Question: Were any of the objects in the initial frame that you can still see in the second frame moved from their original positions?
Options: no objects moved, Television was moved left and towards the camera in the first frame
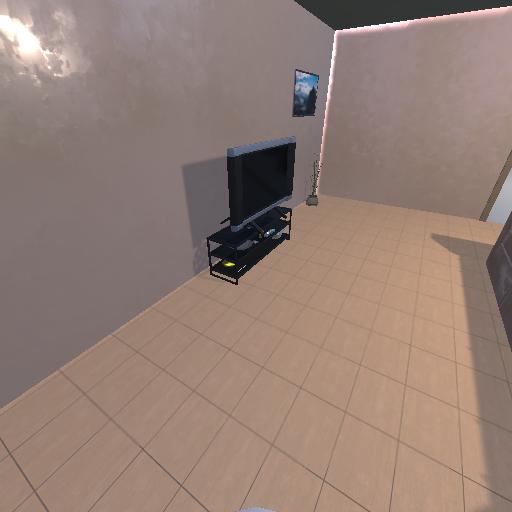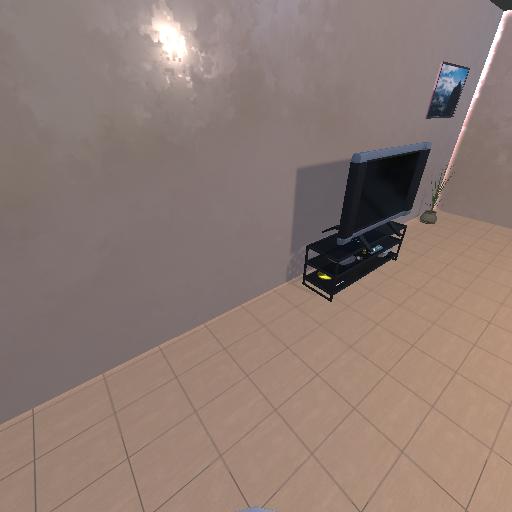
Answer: no objects moved